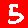
Digit: 5